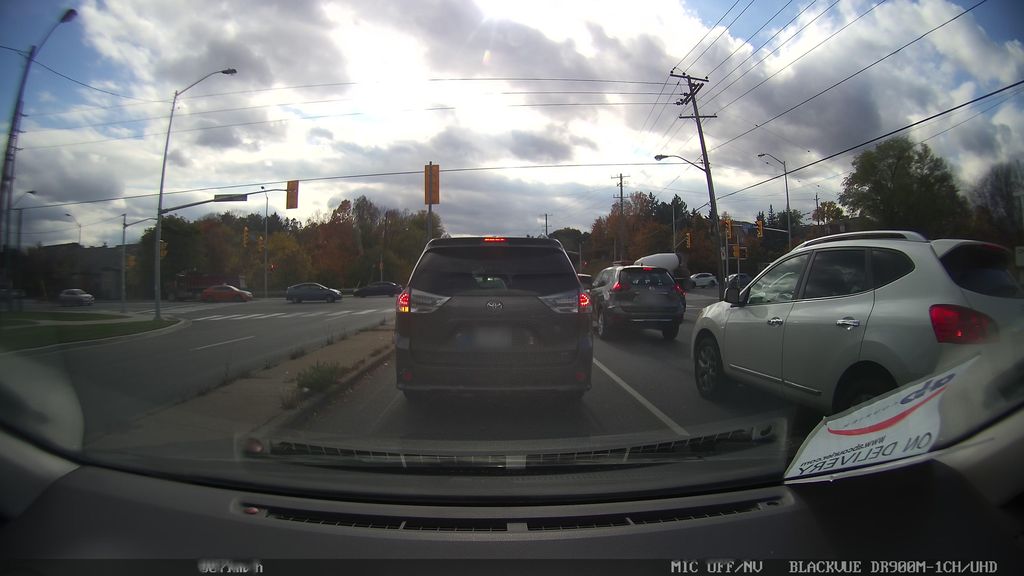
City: toronto